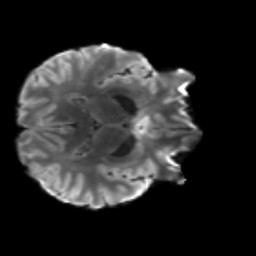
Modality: T2w
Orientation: axial
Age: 27
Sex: female
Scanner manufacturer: siemens
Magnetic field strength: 3 T
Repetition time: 3.5 s
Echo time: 0.086 s